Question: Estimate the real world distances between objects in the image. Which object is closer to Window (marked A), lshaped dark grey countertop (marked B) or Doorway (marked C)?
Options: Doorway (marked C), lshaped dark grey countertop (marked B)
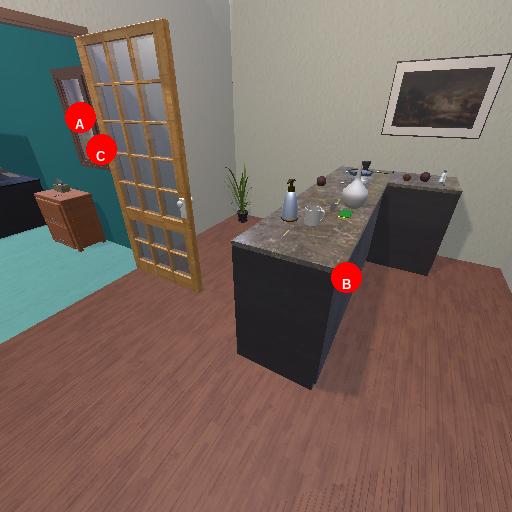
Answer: Doorway (marked C)